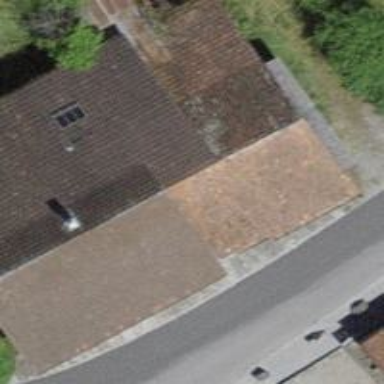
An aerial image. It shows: Farm building.